An envelope spectrum derived from a bearing vibration measurement is shown; the reference markers locate BPFO, BPFI, BSF and FTF for this bearing geometry and shaft speed. Classify the bearing condition as one of: normal, inner_race, outer_race, ball.
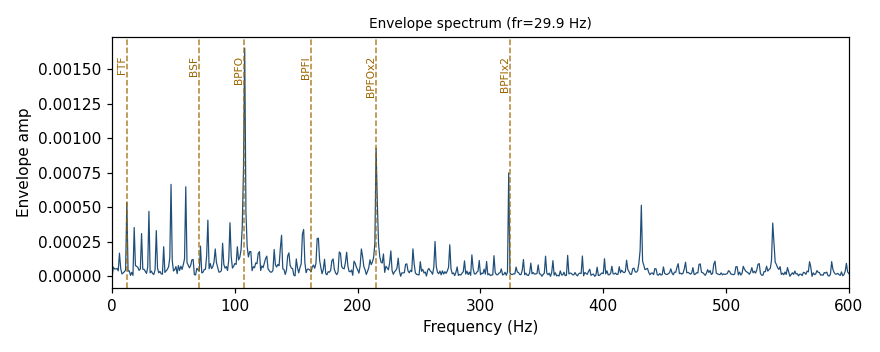
Answer: outer_race